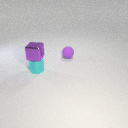
small cyan metal cylinder to the left of small purple rubber sphere